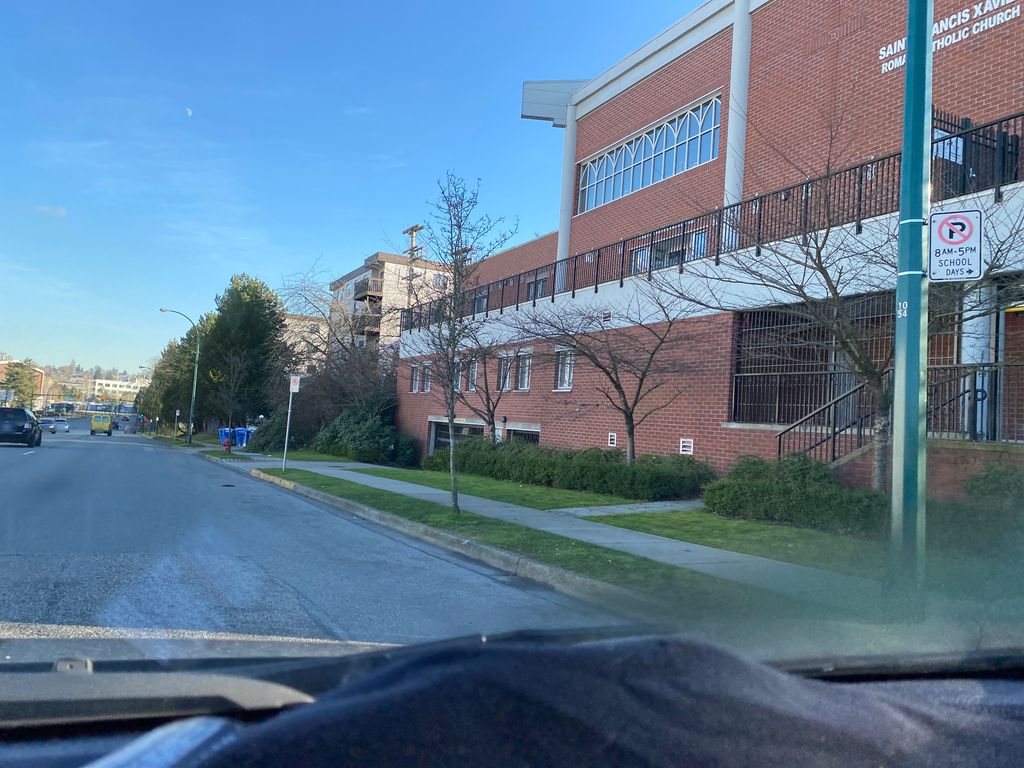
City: vancouver